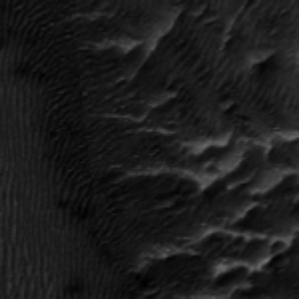
Label: frost